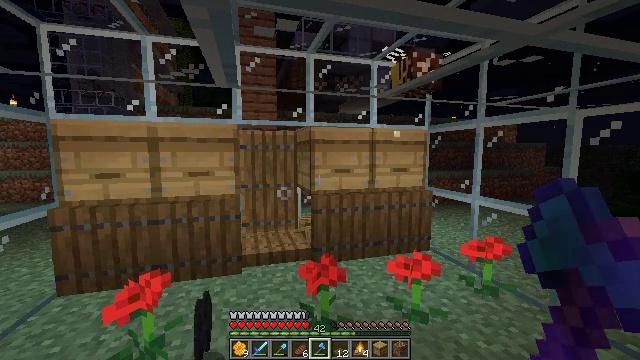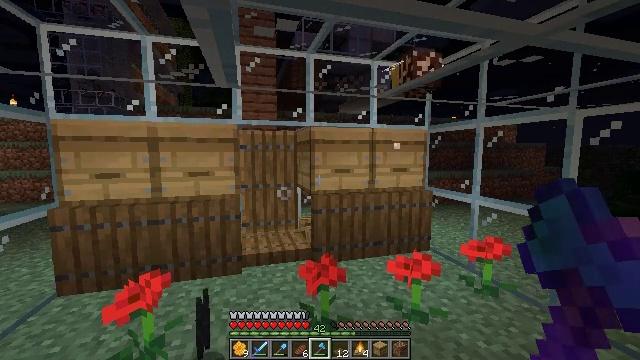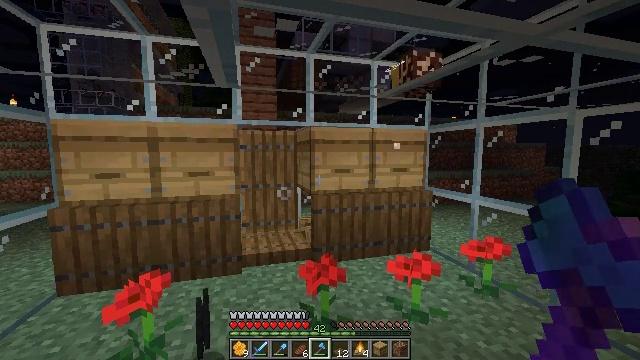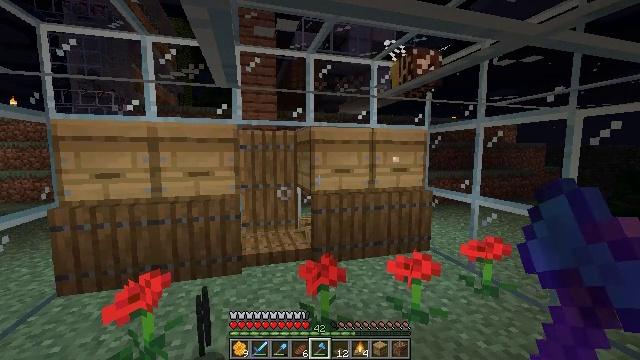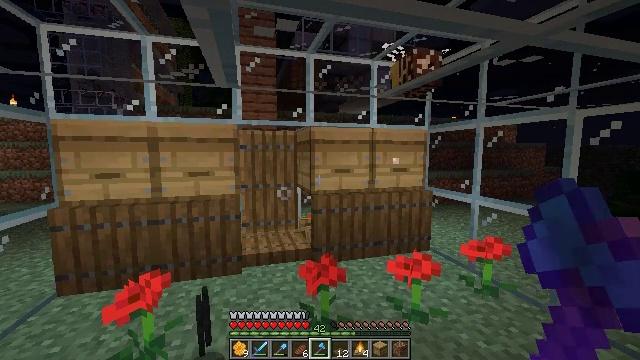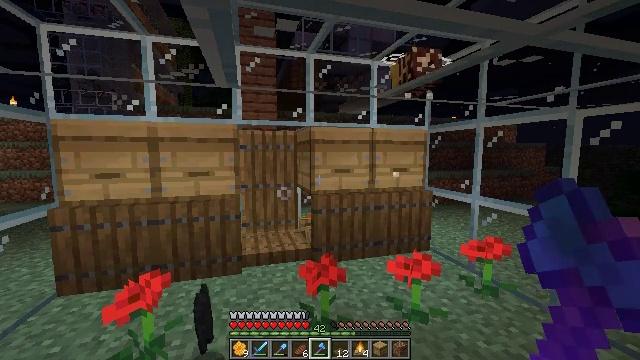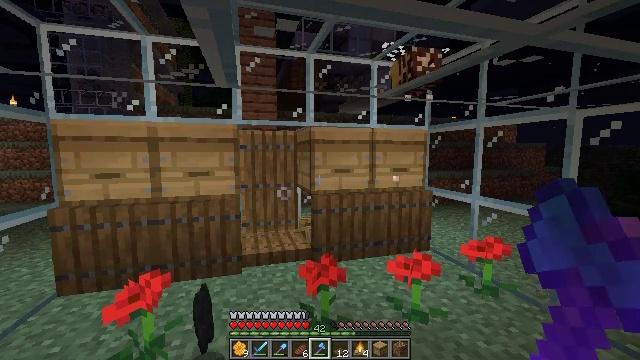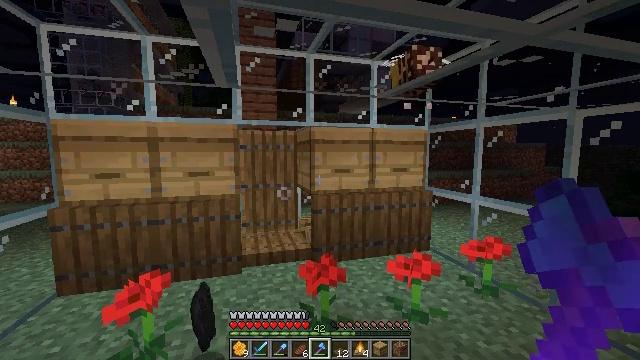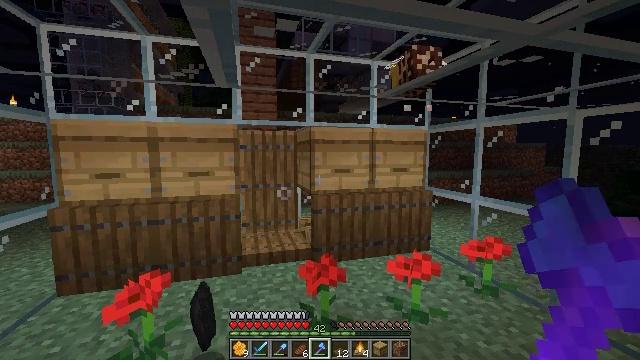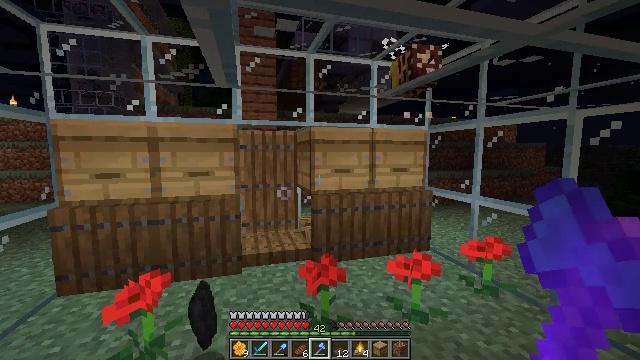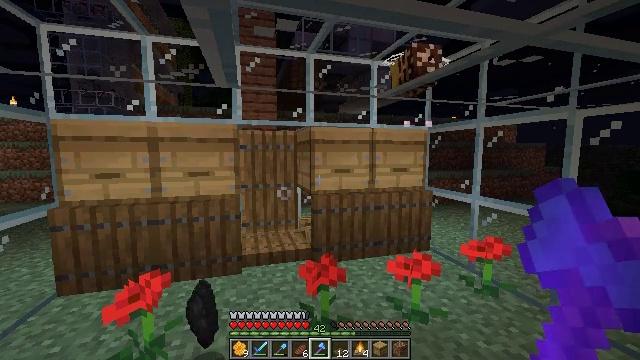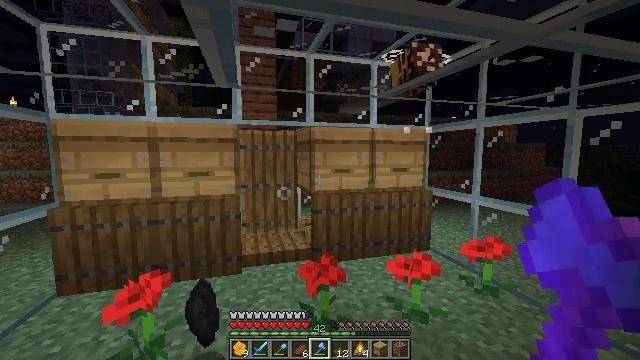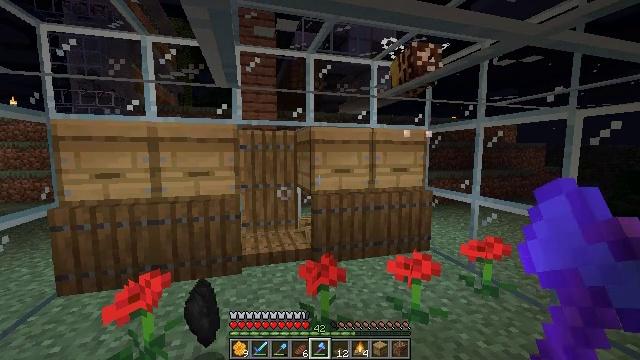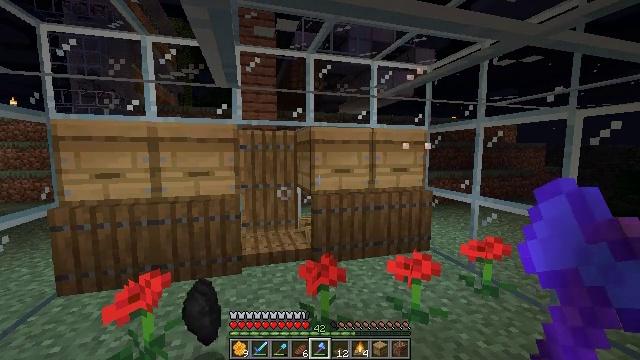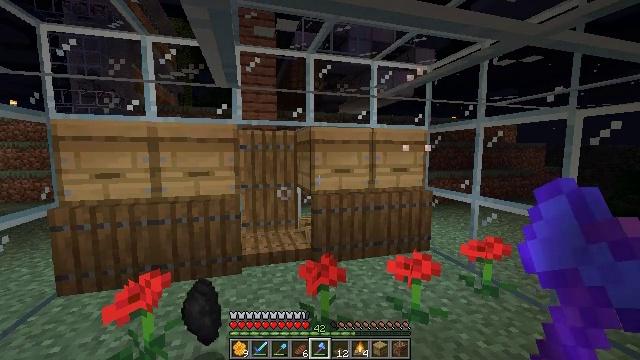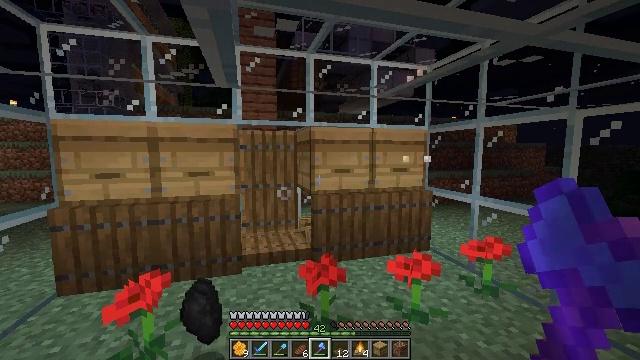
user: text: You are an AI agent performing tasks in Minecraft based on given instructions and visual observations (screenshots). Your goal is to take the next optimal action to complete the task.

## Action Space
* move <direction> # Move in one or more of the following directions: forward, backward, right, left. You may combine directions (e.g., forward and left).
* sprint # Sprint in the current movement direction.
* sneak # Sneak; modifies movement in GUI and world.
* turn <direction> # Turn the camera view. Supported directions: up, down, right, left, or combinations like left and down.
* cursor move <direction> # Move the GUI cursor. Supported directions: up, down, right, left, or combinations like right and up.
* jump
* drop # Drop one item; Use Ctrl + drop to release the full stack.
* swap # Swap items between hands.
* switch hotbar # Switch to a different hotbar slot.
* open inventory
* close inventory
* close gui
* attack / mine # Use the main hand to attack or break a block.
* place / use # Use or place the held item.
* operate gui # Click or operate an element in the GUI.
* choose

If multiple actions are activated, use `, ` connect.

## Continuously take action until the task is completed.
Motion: motion action
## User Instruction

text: Break the beehive while avoiding bees.
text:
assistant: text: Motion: no_op
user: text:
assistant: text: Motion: no_op
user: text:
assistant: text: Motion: no_op
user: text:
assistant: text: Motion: no_op
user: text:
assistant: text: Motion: no_op
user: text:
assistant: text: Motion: no_op
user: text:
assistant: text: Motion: no_op
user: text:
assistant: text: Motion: no_op
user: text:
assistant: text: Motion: no_op
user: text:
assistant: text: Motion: no_op
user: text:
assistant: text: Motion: no_op
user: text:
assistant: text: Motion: no_op
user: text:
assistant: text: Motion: no_op
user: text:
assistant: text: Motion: no_op
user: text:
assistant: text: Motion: no_op
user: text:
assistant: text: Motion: no_op
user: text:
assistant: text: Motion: no_op
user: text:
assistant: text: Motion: no_op
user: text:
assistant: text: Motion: no_op
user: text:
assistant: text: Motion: no_op
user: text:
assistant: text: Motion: no_op
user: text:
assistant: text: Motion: no_op
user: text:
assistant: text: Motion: no_op
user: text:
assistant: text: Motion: no_op
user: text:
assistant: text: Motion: no_op
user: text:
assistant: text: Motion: no_op
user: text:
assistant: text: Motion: no_op
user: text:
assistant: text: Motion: no_op
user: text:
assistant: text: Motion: no_op
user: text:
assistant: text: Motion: no_op